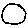
Label: circle